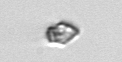
Label: Heterocapsa_rotundata